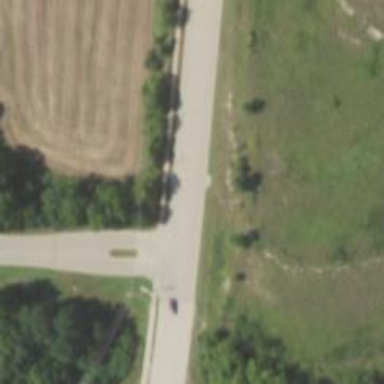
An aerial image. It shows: Uncontrolled road crossing.